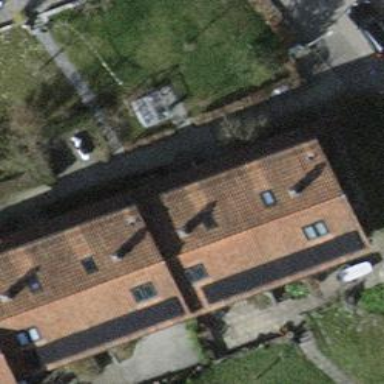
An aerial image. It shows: Beige house with gabled roof made of roof tiles in orangered color. The roof is oriented across the building.